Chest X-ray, PA view. Patient: 39 years old, sex M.
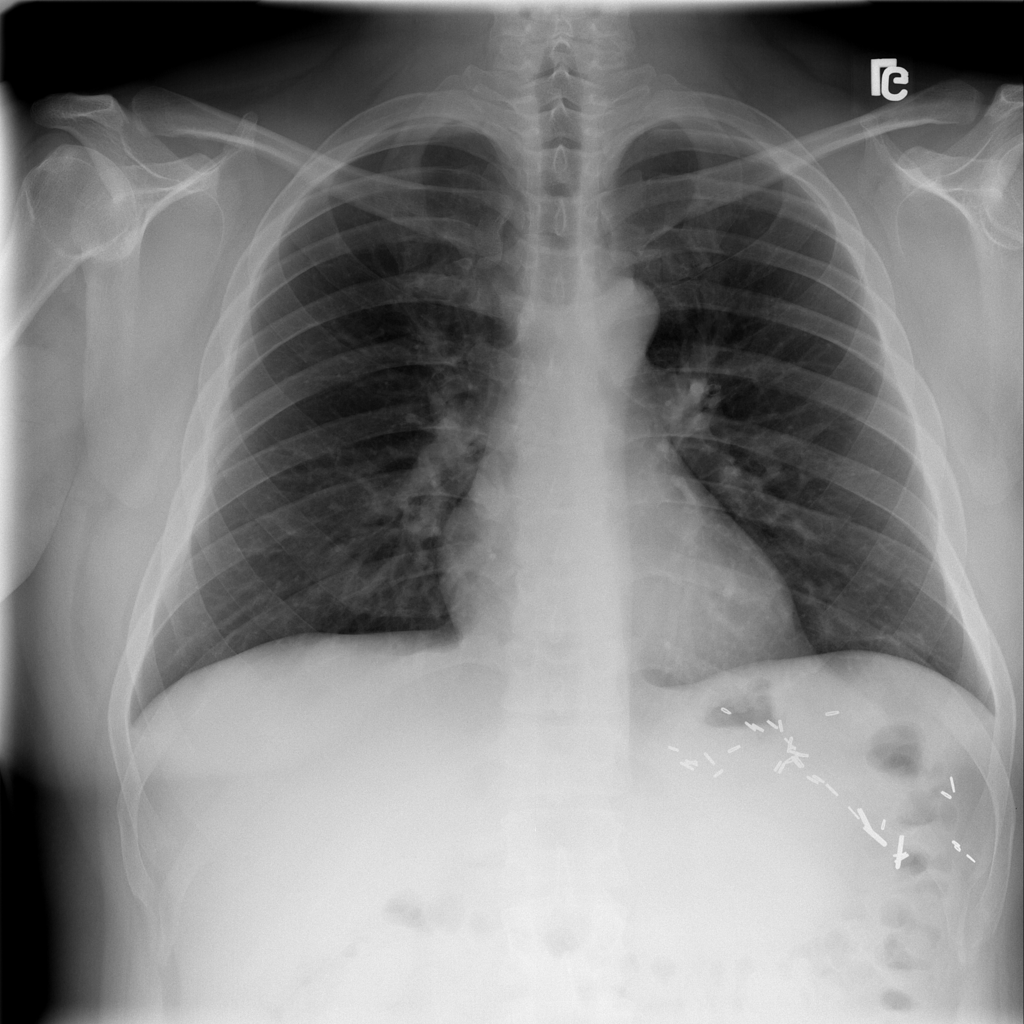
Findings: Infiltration